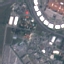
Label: Industrial